Question: I have a function dependent on phi and theta, which I want to plot on the surface of a sphere.
The date is stored in a .txt file with the columns:
'''
1: x = R*sin(theta)*cos(phi)
2: y = R*sin(theta)*sin(phi)
3: z = R*cos(theta)
4: density
'''
I use the following gnuplot code to plot:
'''
set terminal wxt size 800,800
set mapping cartesian
set view equal xyz
set xlabel 'x'
set ylabel 'y'
set zlabel 'z'
splot "densityprofile_100.000.txt" u 1:2:3:4 with pm3d
pause -1
'''
Unfortunately Gnuplot doesn't seem to be able to properly represent the colours on the sphere. There seems to be some shadow, which I can not get rid off; see the picture here:

When I turn the sphere with my mouse, the shadow gets smaller and bigger, but there is no position in which it fully disappears.
Any help is appreciated.
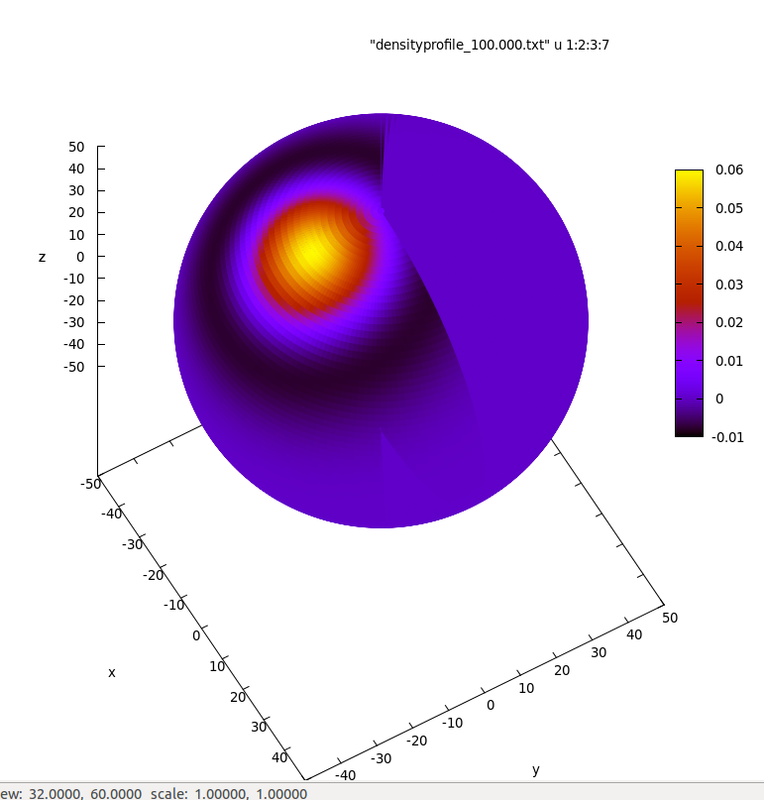
Answer: I found the solution to my problem by adding the following line:
'''
set pm3d depthorder
'''